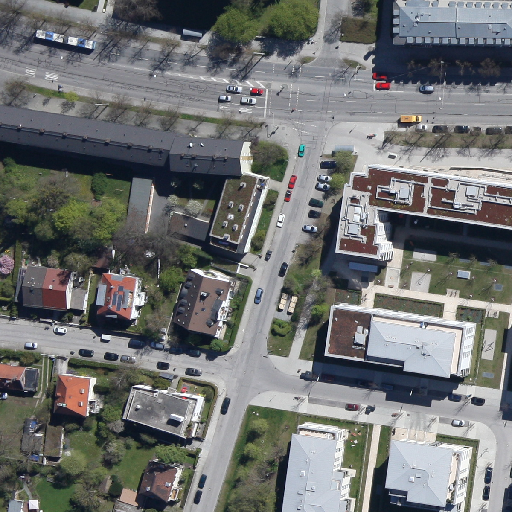
Referring expression: bus